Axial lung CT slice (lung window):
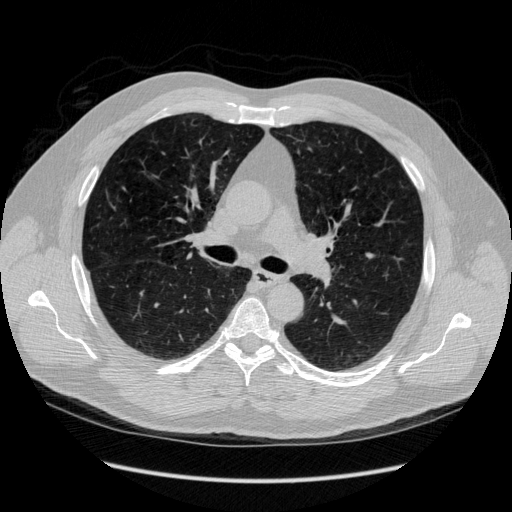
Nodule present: no